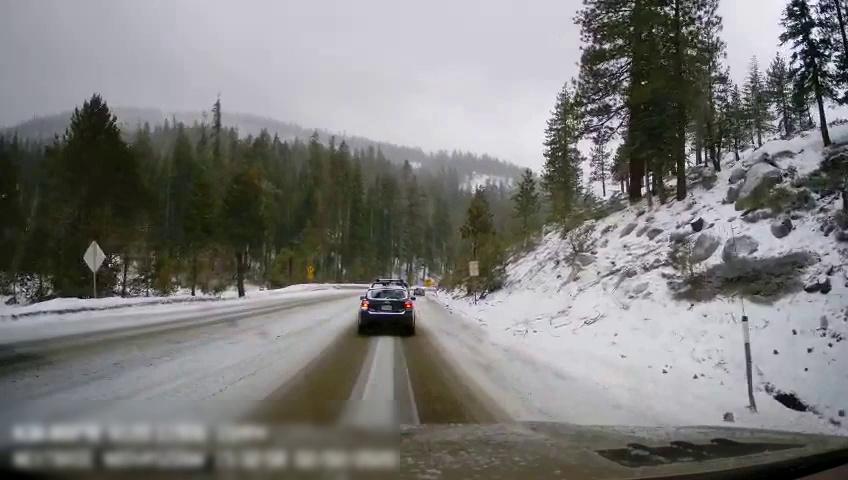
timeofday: Day
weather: Snowy
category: Drivable Space
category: Vehicles | Car
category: Traffic | Signs
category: Traffic | Signs